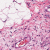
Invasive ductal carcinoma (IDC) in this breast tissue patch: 0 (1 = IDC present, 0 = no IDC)